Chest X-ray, PA view. Patient: 50 years old, sex F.
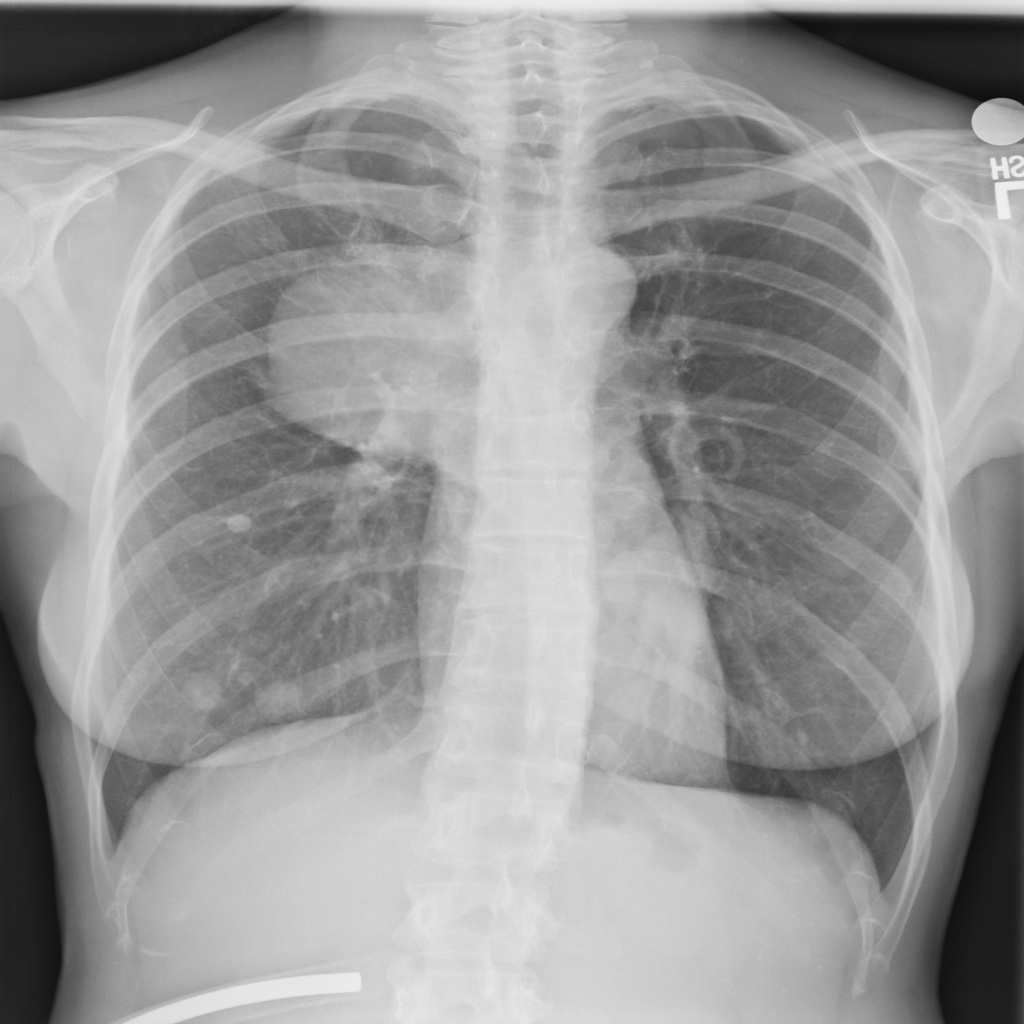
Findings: No Finding